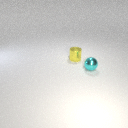
small yellow metal cylinder to the left of small cyan metal sphere